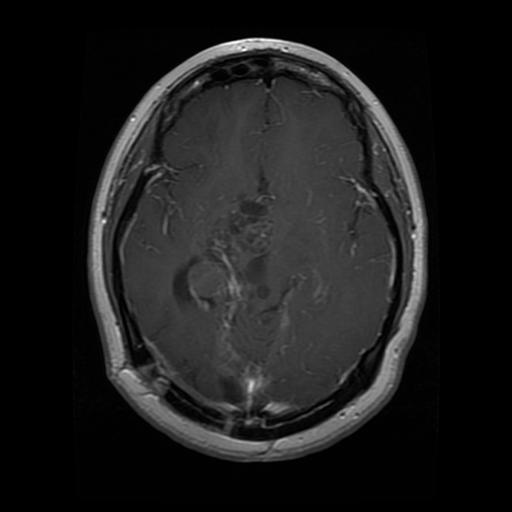
Label: glioma